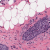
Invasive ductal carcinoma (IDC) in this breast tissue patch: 1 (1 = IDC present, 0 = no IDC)